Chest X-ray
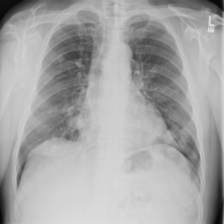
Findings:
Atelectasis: negative
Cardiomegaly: negative
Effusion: negative
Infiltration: negative
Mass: negative
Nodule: positive
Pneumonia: negative
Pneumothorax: negative
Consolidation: negative
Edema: negative
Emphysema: negative
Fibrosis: negative
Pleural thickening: negative
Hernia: negative